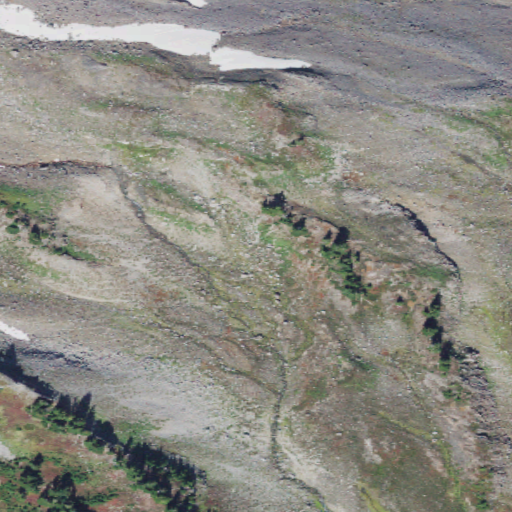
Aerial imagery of ridge(s) in Washington named Sulphur Moraine containing shrub, barren land, snow, and evergreen forest